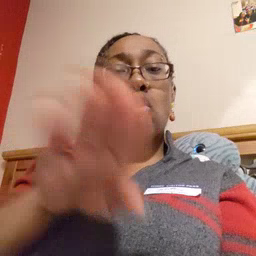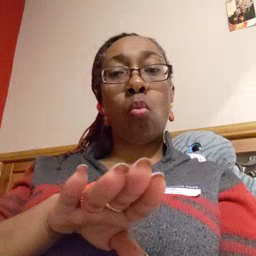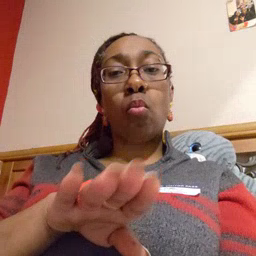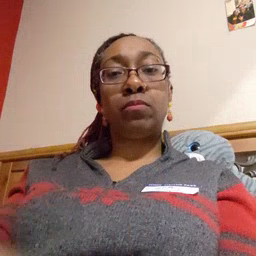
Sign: close